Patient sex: F
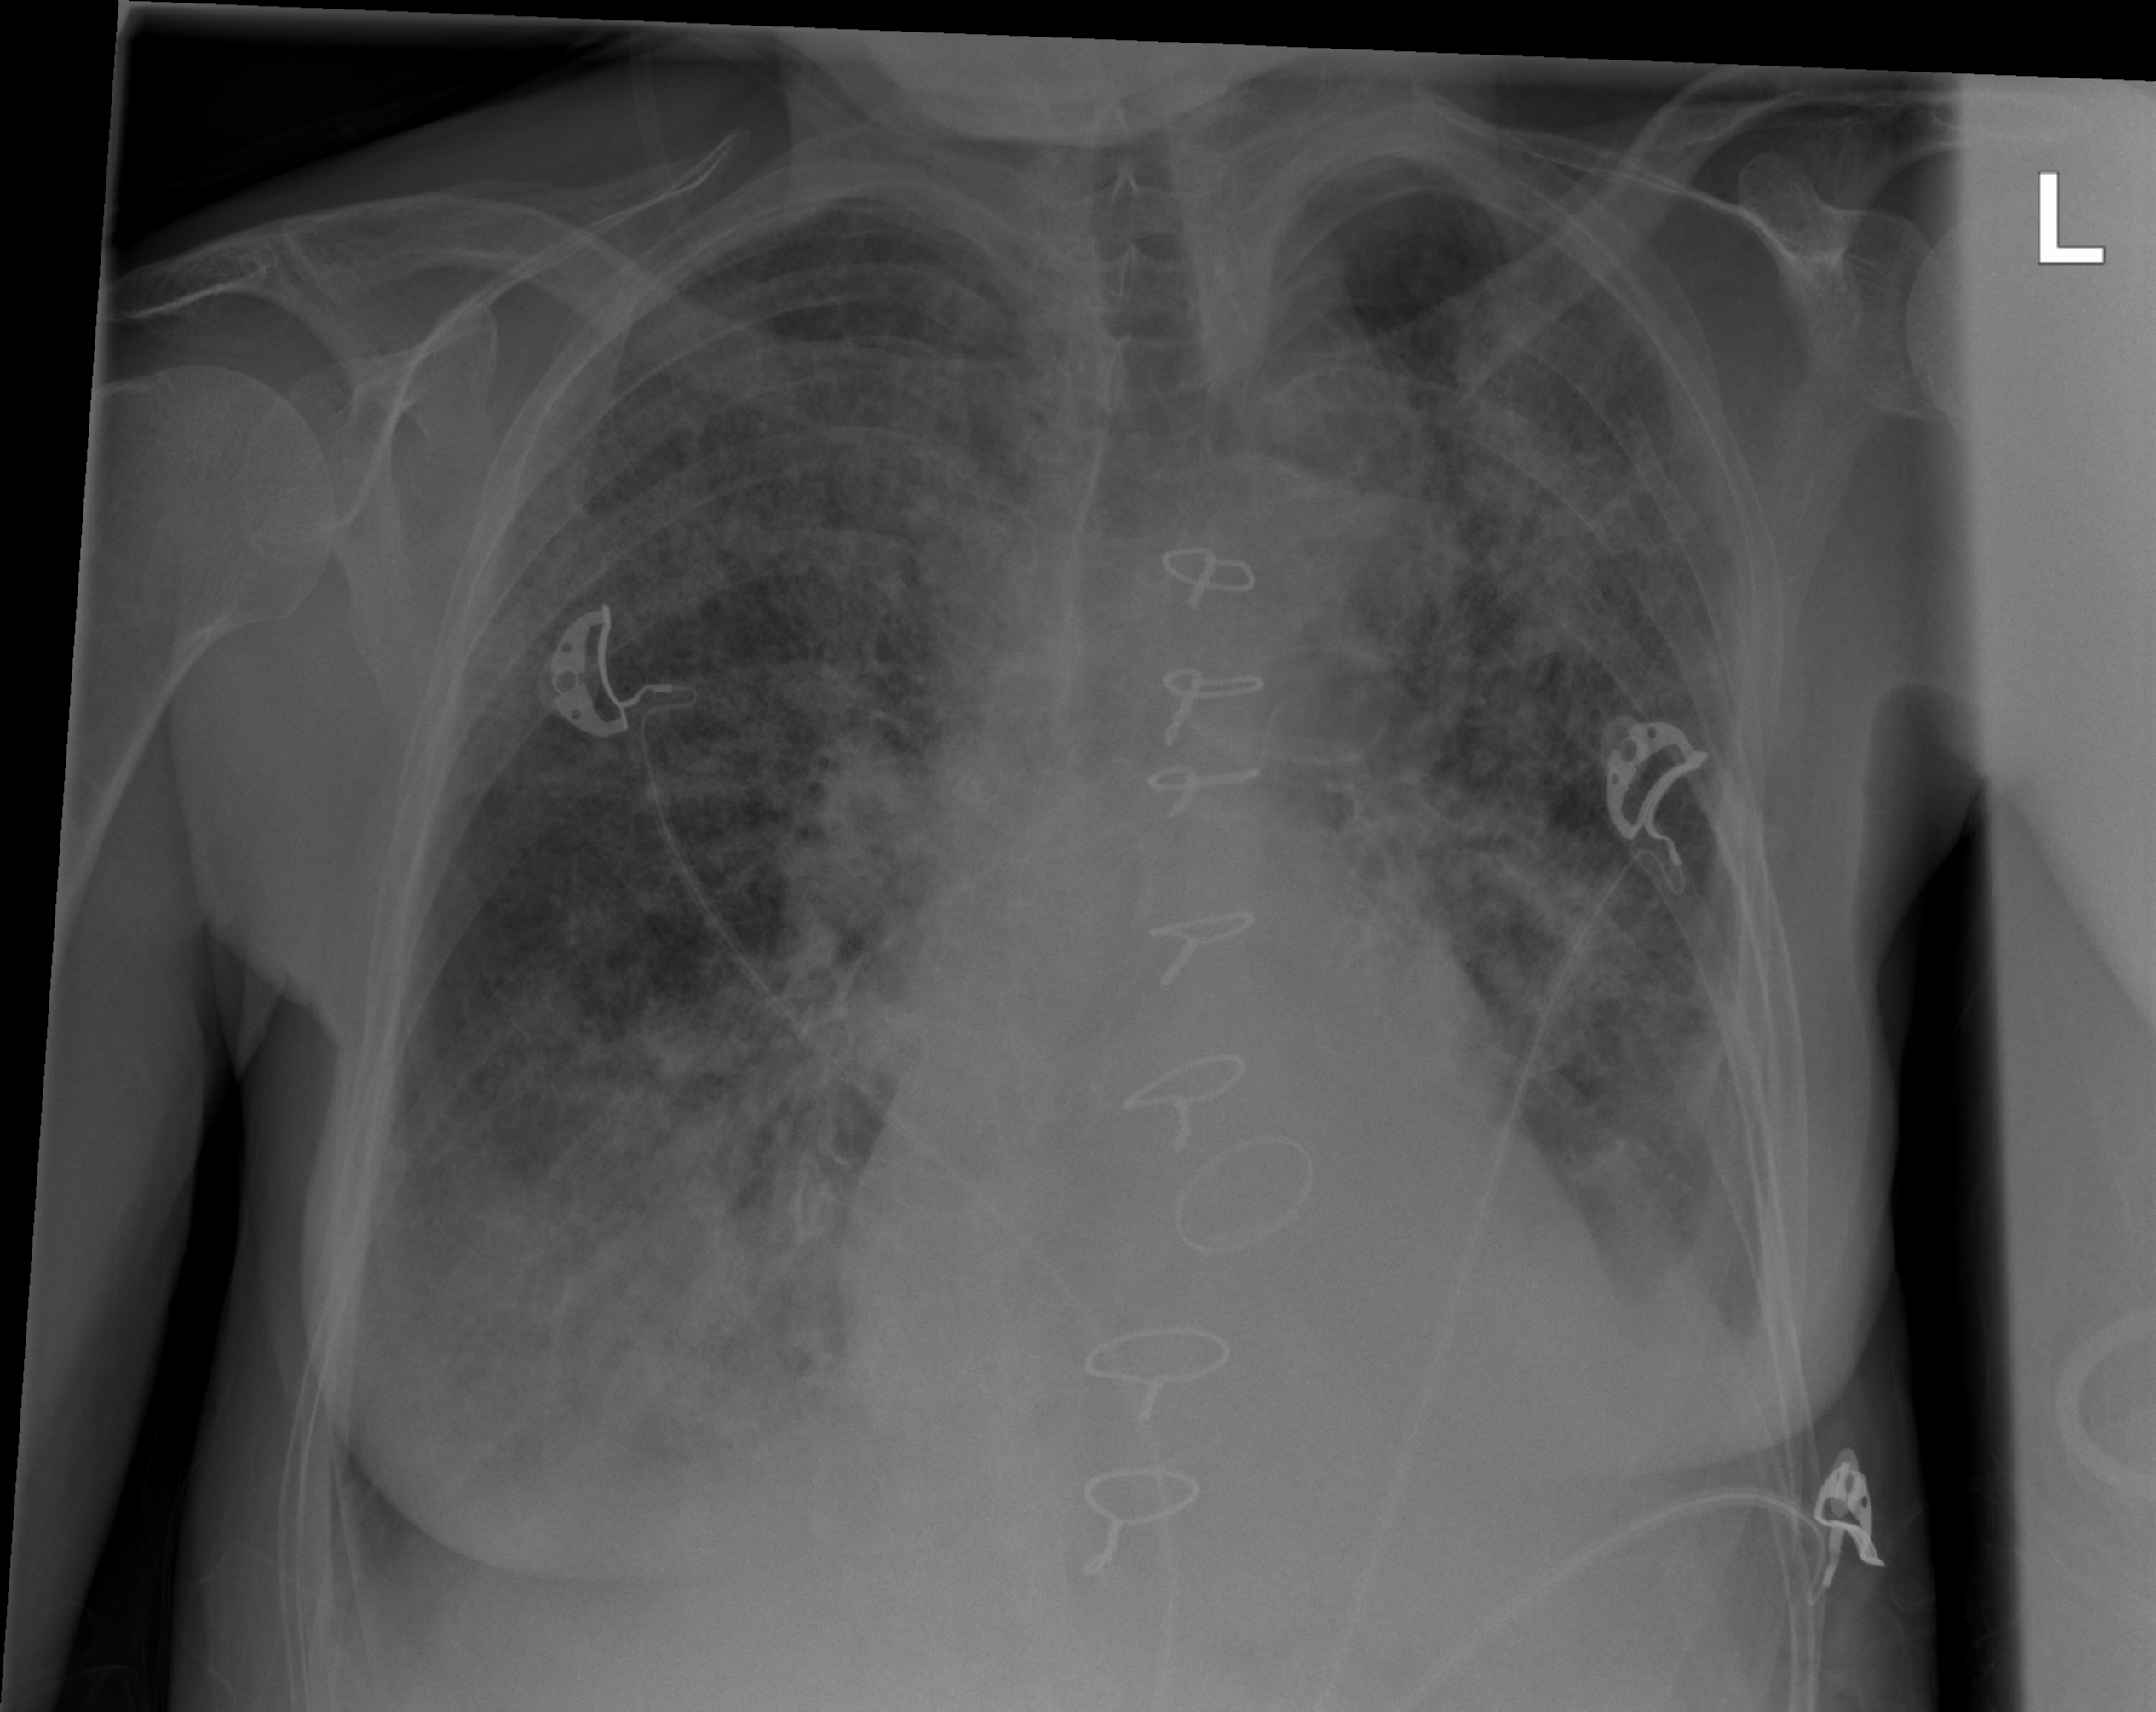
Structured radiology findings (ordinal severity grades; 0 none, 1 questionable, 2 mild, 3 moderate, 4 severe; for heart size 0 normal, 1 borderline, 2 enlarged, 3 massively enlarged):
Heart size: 1
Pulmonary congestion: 2
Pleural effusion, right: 2
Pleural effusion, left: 2
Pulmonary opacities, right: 3
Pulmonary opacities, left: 3
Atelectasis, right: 2
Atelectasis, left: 2